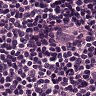
Metastatic tissue present: no